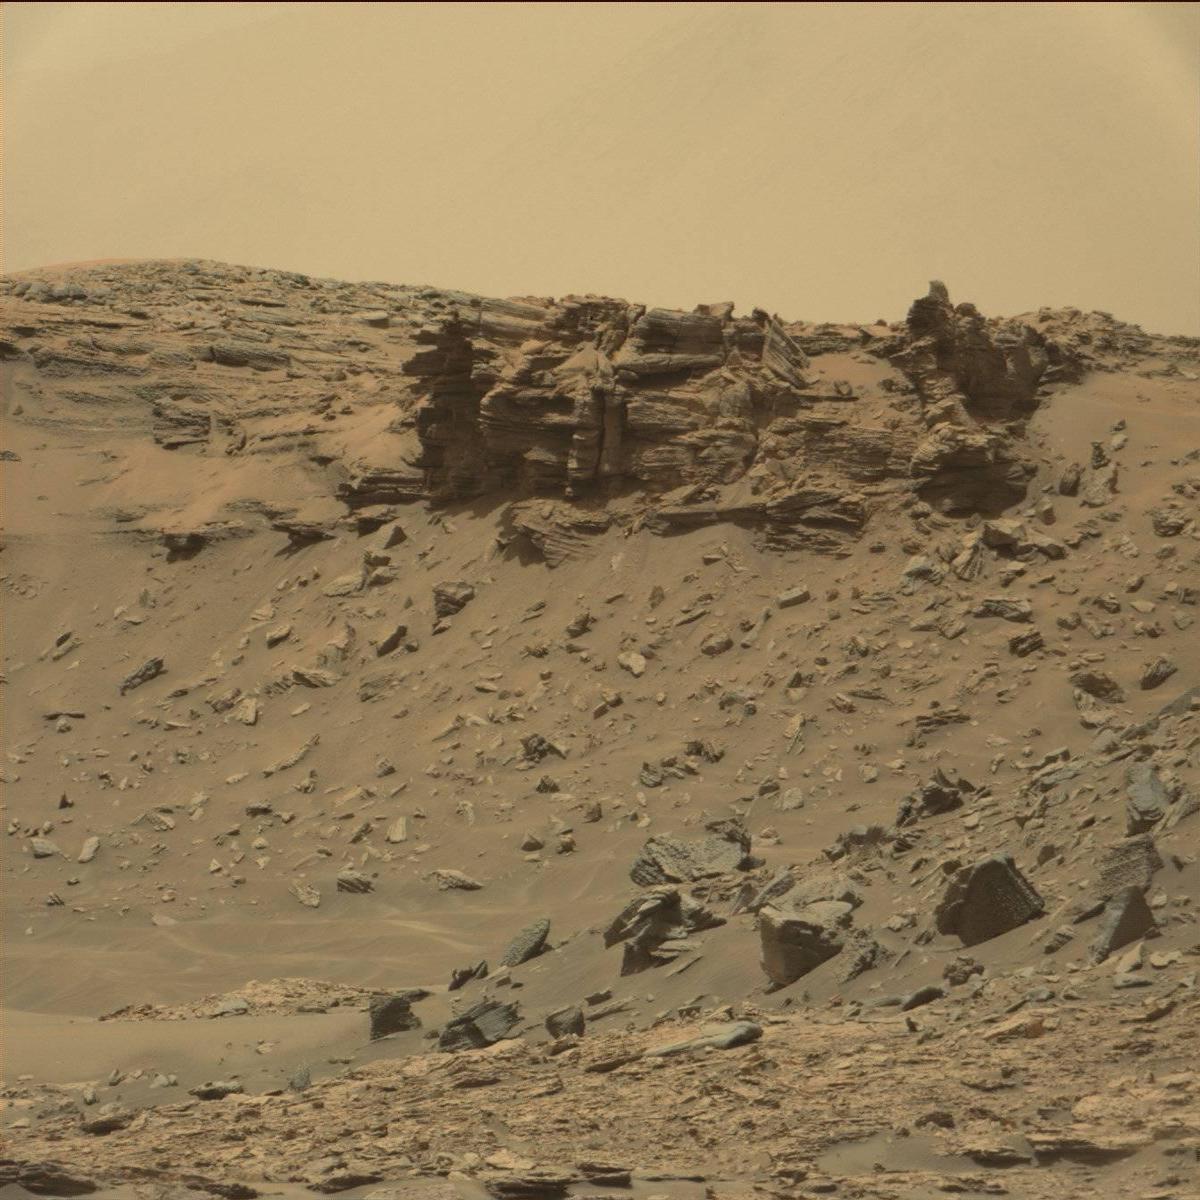
Terrain classes present: Bedrock, Ridge, Sand / Soil